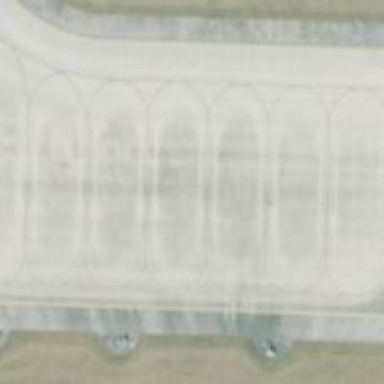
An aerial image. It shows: Paved apron at the airport.